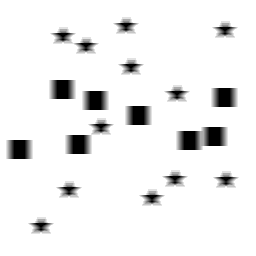
Squares: 8
Triangles: 0
Stars: 12
Total shapes: 20